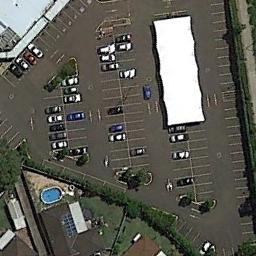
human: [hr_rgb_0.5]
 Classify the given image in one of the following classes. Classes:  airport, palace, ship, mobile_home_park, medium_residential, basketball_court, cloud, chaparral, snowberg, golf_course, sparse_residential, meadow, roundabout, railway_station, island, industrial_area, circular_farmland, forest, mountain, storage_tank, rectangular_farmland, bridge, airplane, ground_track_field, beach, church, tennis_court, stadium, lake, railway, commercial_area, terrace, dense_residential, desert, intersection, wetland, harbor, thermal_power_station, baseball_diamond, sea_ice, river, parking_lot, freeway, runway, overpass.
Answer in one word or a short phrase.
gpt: parking_lot